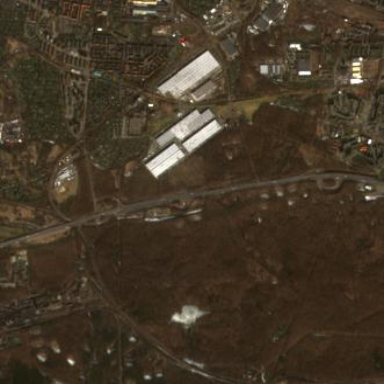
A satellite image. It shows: Industrial area with warehouse.